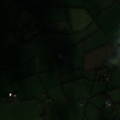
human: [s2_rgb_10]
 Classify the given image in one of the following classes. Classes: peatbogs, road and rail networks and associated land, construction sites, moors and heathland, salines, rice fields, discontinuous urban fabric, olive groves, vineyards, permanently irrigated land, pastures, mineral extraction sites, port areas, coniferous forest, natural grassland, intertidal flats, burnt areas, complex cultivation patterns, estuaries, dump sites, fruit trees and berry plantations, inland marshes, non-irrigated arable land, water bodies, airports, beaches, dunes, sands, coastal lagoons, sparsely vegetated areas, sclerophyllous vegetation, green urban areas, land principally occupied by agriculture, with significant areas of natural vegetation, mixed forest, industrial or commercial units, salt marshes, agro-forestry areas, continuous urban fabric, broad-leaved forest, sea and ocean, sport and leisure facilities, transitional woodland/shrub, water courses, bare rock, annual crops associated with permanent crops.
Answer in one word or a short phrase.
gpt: pastures